Question: I'm trying to make a button looks like I want. I managed to do this, but the problem is that requested me to use , this is breaking completely accessibility for this website.
So, I would like to know how can I obtain the same effect by using '<input type"submit" />' while keeping the effect on all the button, not text only (my first solution had this problem).
Here is how should look the button (you can also see mouse over effect):

Here you can find a fiddle: <URL>
And here is code:
'''
<html>
<head>
<title>Test</title>
</head>
<body>
<div class="nothing">
<div class="button"><span><span>Leggi tutto</span></span></div><br /><br />
</div>
<div class="container">
<div class="button"><span><span>Leggi tutto</span></span></div><br /><br />
</div>
</body>
</html>
'''
'''
* {
outline:none;
border:0;
}
body {
margin:0;
font-family:Georgia, "Times New Roman", Times, serif;
}
a {
color:#750e0e;
text-decoration:none;
}
a.reverse-color {
color: #D6D6B0;
text-decoration: none;
}
.container .button {
background: url("https://dl.dropbox.com/u/762638/Stackoverflow/ButtonStyled/bkg_btn_hover.png") no-repeat scroll 1px 0 transparent;
}
.container .button span {
background: url("https://dl.dropbox.com/u/762638/Stackoverflow/ButtonStyled/bkg_btn_hover.png") no-repeat scroll 100% 0 transparent;
}
.button {
background: url("https://dl.dropbox.com/u/762638/Stackoverflow/ButtonStyled/bkg_btn_rosso.png") no-repeat scroll 1px 0 transparent;
border: 0 none;
cursor: pointer;
height: 60px;
margin: 0;
overflow: visible;
padding: 0 0 0 15px;
width: auto;
float:right
}
.button span {
background: url("https://dl.dropbox.com/u/762638/Stackoverflow/ButtonStyled/bkg_btn_rosso.png") no-repeat scroll 100% 0 transparent;
color: #750E0E;
float: left;
font-size: 14px;
font-weight: bold;
height: 60px;
text-align: center;
text-shadow: 0 1px #D7E9A4 !important;
white-space: nowrap;
text-shadow:1px 1px #FFFFFF;
}
.button:hover span {
color:#333;
}
.button span span {
line-height: 52px;
padding: 0 20px 0 0;
}
.button:hover {
background: url("https://dl.dropbox.com/u/762638/Stackoverflow/ButtonStyled/bkg_btn_hover.png") no-repeat scroll 1px 0 transparent;
}
.button:hover span {
background: url("https://dl.dropbox.com/u/762638/Stackoverflow/ButtonStyled/bkg_btn_hover.png") no-repeat scroll 100% 0 transparent;
}
.container, .nothing {
clear: both;
overflow:hidden;
padding:10px 0;
}
'''
The only idea I have is actually using a big image of the button background, (a wider, possibly), and use '<input type="image" />', but in that case I don't know how to place text over the image.
Any suggestion appreciated
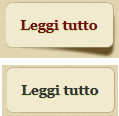
Answer: At the moment, there isn't a way to do this through a single html element. Maybe with ':before' and ':after' something can be done, or with 'position: relative' too.
At the moment, I'll stick with javascript code to transform those items into "submit" buttons.